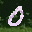
Label: 0